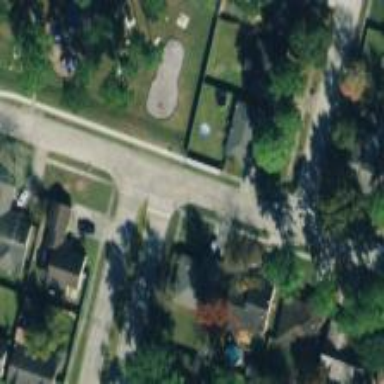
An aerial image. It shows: Residential road with separate sidewalk.